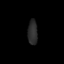
Tissue: lung
Cell type: Endothelial cells
Senescence score: 0.576
Nuclear area (px): 237
Mean DAPI intensity: 43.021